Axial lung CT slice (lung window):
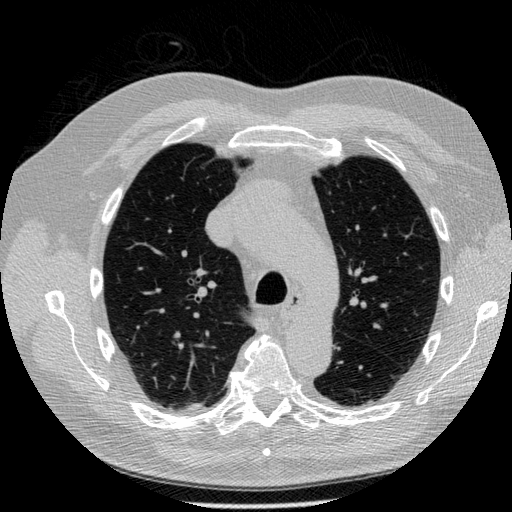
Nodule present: no